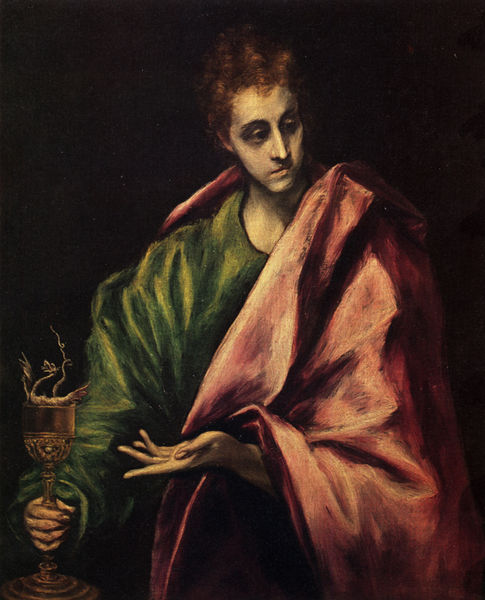
Titel: Der hl. Jakobus d.J.
Künstler: El Greco
Standort: Toledo
Institution: Kathedrale
Schlagwörter: baum, blau, dunkel, flügel, gott, hand, kopf, körper, mann, schatten, umhang, vogel, weiß, frauen, gelb, grün, mädchen, ocker, sitzen, ausschnitt, braun, bunt, daumen, finger, frau, frisur, geste, glas, haar, hell, hintergrund, kleid, kleider, licht, mund, männer, nase, raum, schwarz, stirn, blick, haus, hund, rot, schal, tier, tuch, beige, alt, blond, hemd, jung, arm, arme, augen, blass, falten, gesicht, halten, johannes, kleidung, kragen, leiche, mensch, sockel, stehen, tot, ärmel, bildnis, hals, hände, portrait, porträt, öl, ast, zweige, kirche, schlank, boden, auge, figur, gewand, gold, haare, kelch, mantel, reich, stoff, stoffe, tücher, person, pflanze, augenbrauen, blässe, kinn, kontrast, lippe, lippen, locke, locken, rosa, schulter, schultern, seide, traurig, garten, schwanz, wangen, düster, italien, haltung, stab, farben, farbe, klein, material, wein, duktus, falte, schmal, glanz, robe, glänzen, stil, faltenwurf, junge, teint, wange, augenbraue, ellenbogen, zeigen, dünn, wimpern, foto, fotografie, stiel, becher, rothaarig, ärmlich, gefäß, messing, dürr, krank, fuss, religion, augenringe, allegorie, mythologie, tizian, altar, öffnung, jüngling, zähne, rote haare, eingefallen, christus, jesus, kranker, fabel, wesen, fabelwesen, müde, segnen, medusa, bleich, echse, antikisierend, heiliger, abendmahl, basis, pokal, deuten, jünger, heilig, erschöpft, christen, überlängt, schaft, el greco, christentum, drachen, drache, glieder, altarbild, gewandfalten, trinkgefäss, fahl, schwach, georg, michael, monster, zahn, heiligenbild, mager, untergewand, kringel, pompös, andachtsbild, weisen, christ, glied, triptychon, lindwurm, handgelenk, phönix, evangelist, fabeltier, gewandt, diptychon, klage, platin, ringel, geschwächt, greco, gliedmaßen, altarbildnis, aufgebauscht, augenhölhlen, augenring, gliedmaße, gregor, hl georg, minidrache, verweis, wimper, kontrastreich, 1700